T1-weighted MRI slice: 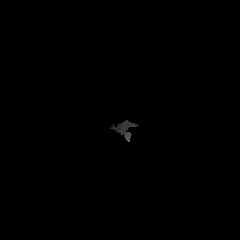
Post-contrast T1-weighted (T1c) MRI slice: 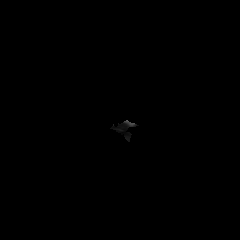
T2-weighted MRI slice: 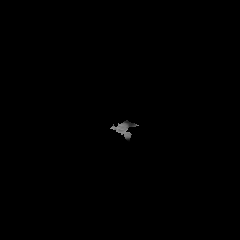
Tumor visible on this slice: no